Question:
I found no references about this in the documentation.
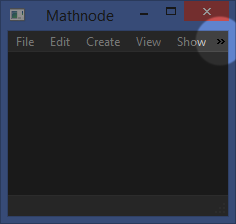
Answer: You cannot easily style this "extension" button because that symbol is actually an icon.
You can however access the 'QToolButton' widget to set the icon to whatever you like. In PyQt4 you get to it with 'menubar.children()<URL>.
Once you have a reference to the 'QToolButton', you can then set the icon to whatever you like with 'menubar.children()[0].setIcon(my_qicon)' (or similar).